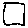
Label: square